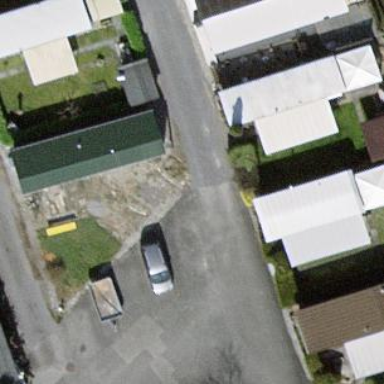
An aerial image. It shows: Static caravan.